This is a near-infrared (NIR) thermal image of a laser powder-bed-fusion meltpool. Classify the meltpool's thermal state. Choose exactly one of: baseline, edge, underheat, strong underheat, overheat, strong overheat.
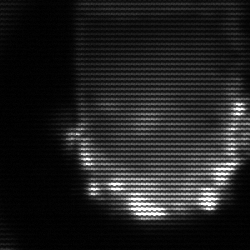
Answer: baseline